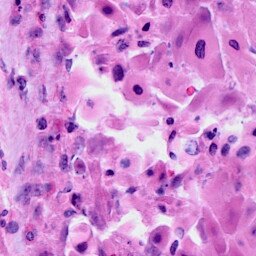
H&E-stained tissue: Cervix